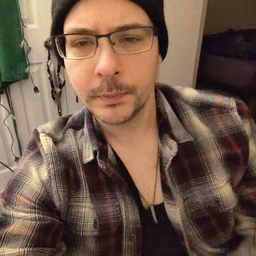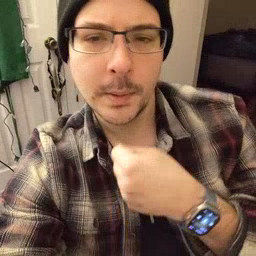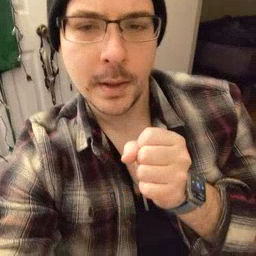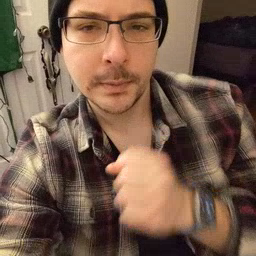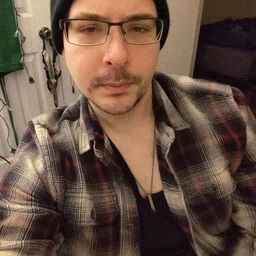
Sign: make